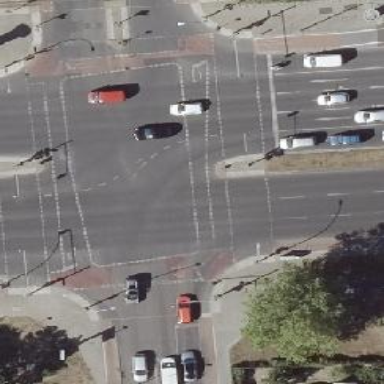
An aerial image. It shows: Road crossing with traffic signals.